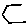
Label: hexagon